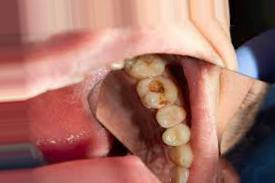
Condition: Caries